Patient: sex M, age 56
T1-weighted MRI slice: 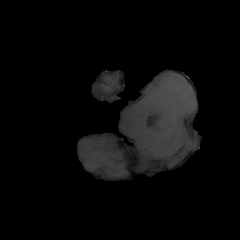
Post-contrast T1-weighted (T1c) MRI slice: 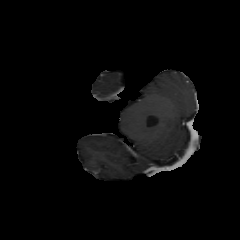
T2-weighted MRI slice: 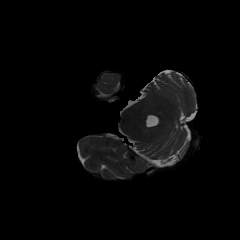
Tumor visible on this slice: no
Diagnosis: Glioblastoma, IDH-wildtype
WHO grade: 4